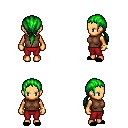
a pixel art fantasy rpg character, female body template, human, tanned skin, brown sleeveless shirt, red pants, green ponytail hairstyle, bracelets, black slippers, four views (front, back, left, right), 2x2 character sprite sheet, small pixel art, hard edges, no anti-aliasing